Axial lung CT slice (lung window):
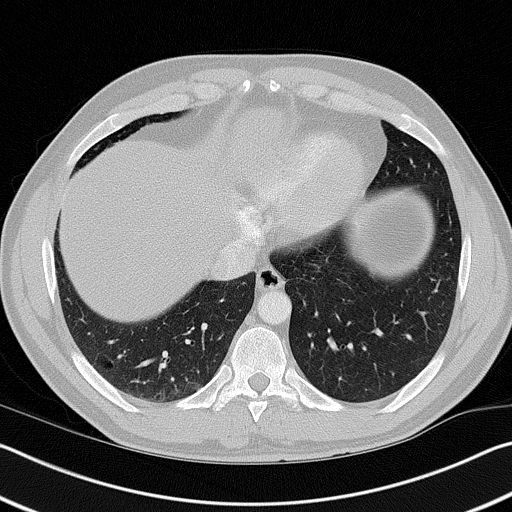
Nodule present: no